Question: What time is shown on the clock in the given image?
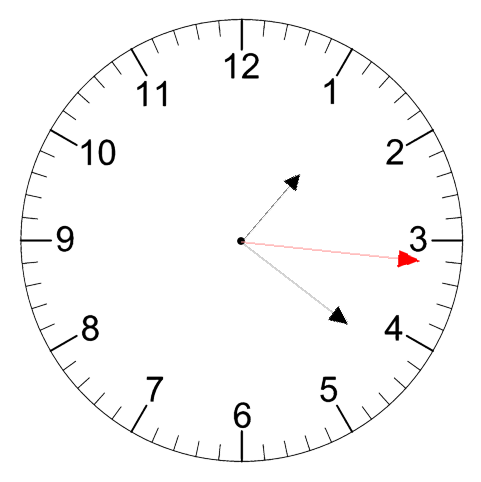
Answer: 01:21:16